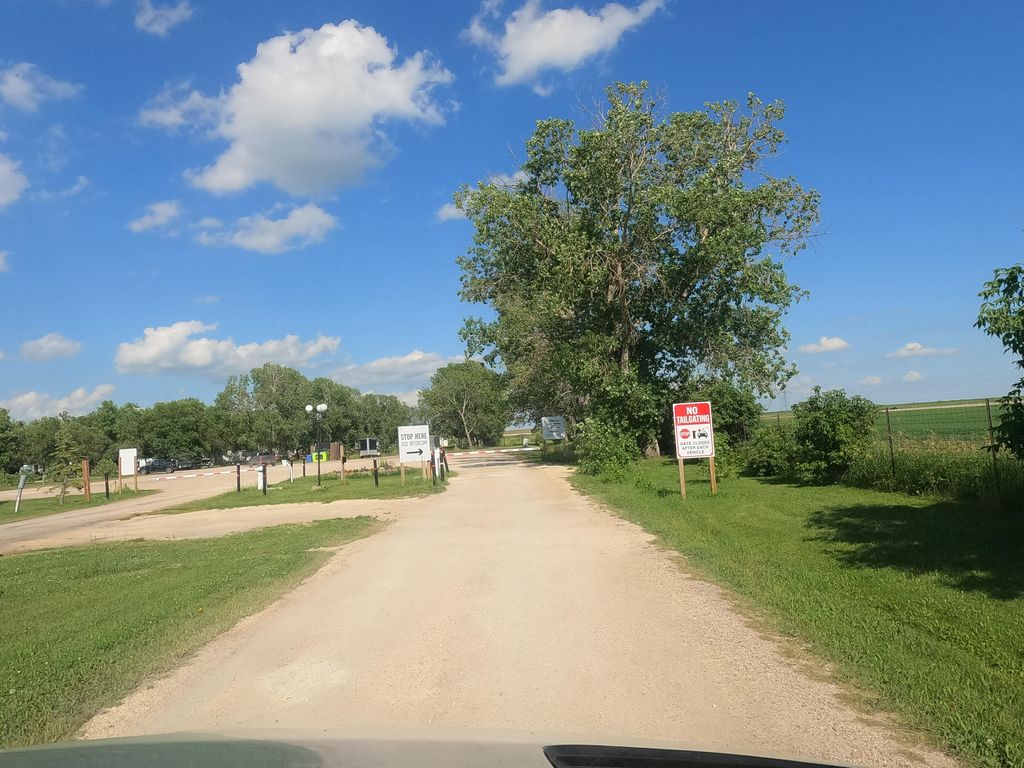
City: winnipeg